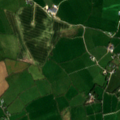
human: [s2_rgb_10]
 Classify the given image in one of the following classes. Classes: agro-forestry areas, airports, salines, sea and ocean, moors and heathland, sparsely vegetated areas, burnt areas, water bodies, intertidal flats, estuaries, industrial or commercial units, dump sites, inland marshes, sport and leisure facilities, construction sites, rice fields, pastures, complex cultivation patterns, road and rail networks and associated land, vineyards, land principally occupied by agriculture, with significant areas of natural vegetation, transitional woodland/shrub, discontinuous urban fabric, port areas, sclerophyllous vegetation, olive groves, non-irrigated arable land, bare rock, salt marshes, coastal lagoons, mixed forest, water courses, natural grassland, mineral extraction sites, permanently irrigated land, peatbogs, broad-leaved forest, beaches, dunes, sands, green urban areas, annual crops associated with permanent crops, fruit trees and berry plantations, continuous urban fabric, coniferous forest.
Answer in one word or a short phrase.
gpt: non-irrigated arable land, pastures